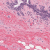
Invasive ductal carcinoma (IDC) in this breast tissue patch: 0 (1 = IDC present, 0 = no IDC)